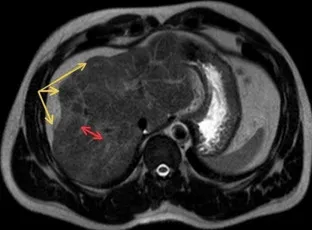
(A) MRI images showing confluent fibrosis in Segment VIII (red arrow) and lobulated liver contour (yellow arrows).
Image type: radiology (mri)